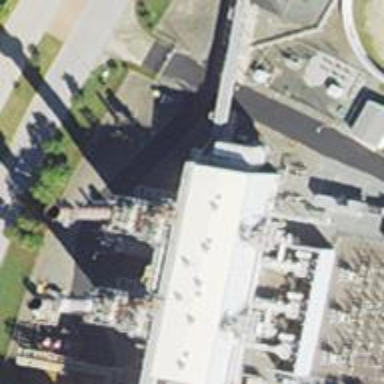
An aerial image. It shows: Gas turbine generator powered by gas.